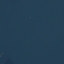
Land use / land cover class: SeaLake